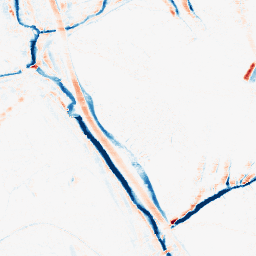
Category: morphological
Decomposition family: morphological_ellipse
Decomposition parameters: operation: average
width: 5
height: 10
Upsampling method: quartic
Upsampling parameters: scale: 4
Upsampling scale: 4